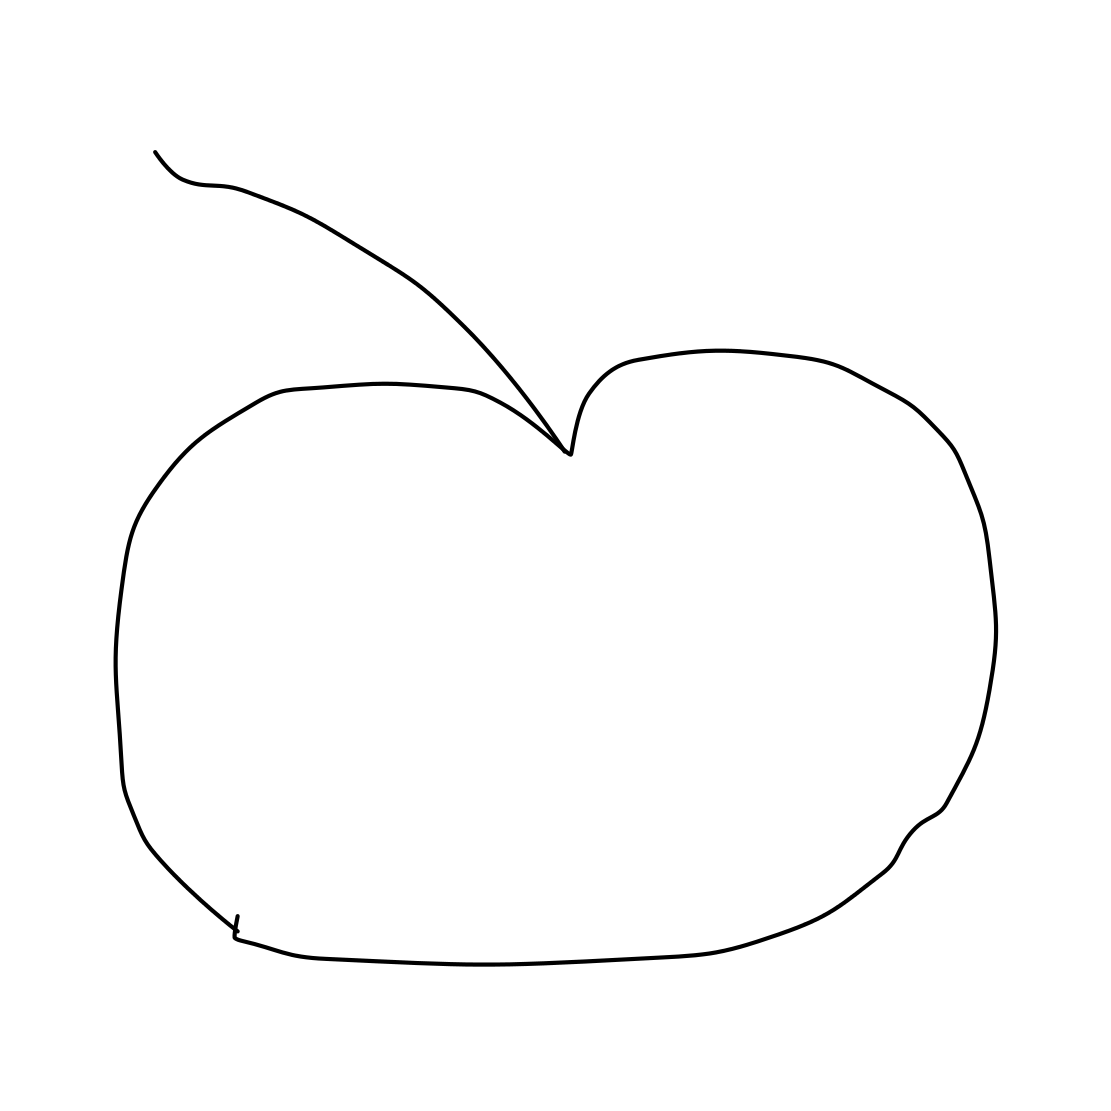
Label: pumpkin